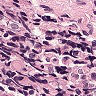
Metastatic tissue present: no